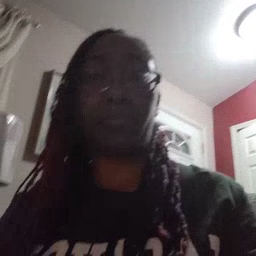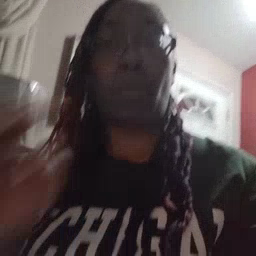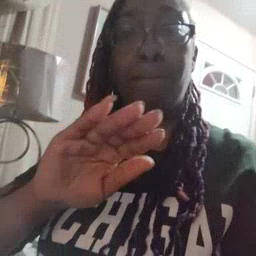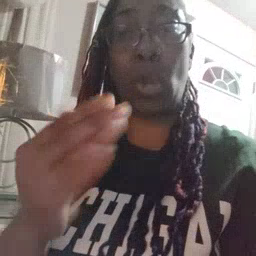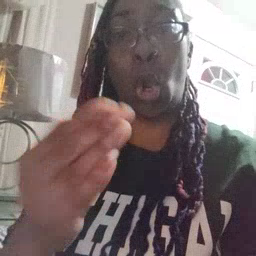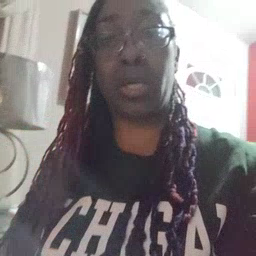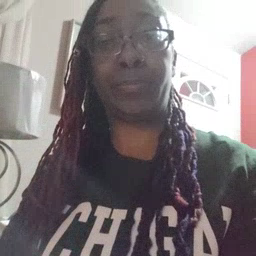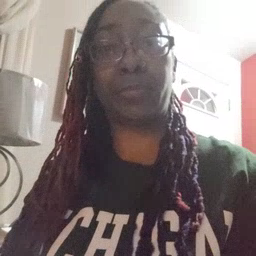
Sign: book